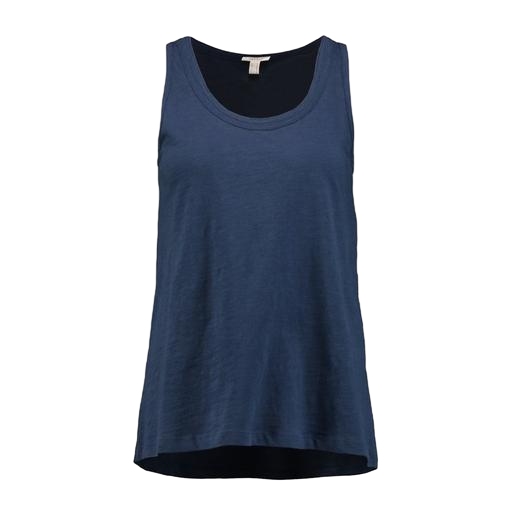
blue women's slub jersey tank, dark blue tank, dark blue tank top, white background